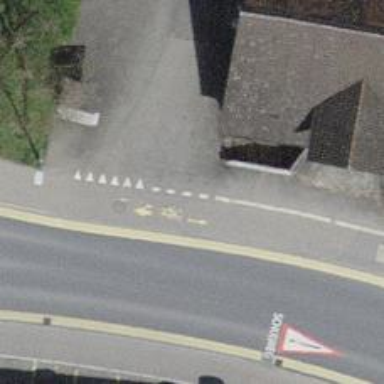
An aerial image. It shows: Road with "give way" sign.